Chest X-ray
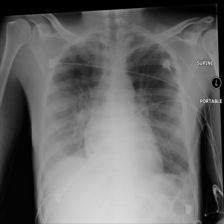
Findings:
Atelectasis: negative
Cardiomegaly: negative
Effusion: positive
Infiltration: negative
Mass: negative
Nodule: negative
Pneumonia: positive
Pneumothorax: negative
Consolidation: negative
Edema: negative
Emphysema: negative
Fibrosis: negative
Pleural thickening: negative
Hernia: negative